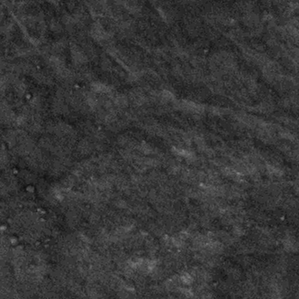
Label: frost